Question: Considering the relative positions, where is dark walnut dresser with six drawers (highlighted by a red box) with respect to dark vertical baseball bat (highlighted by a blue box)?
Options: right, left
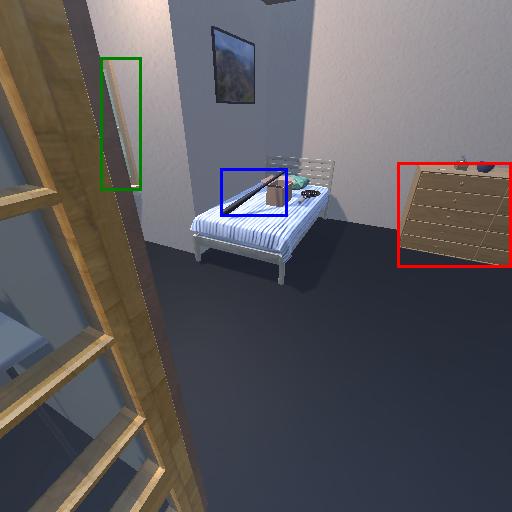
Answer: right